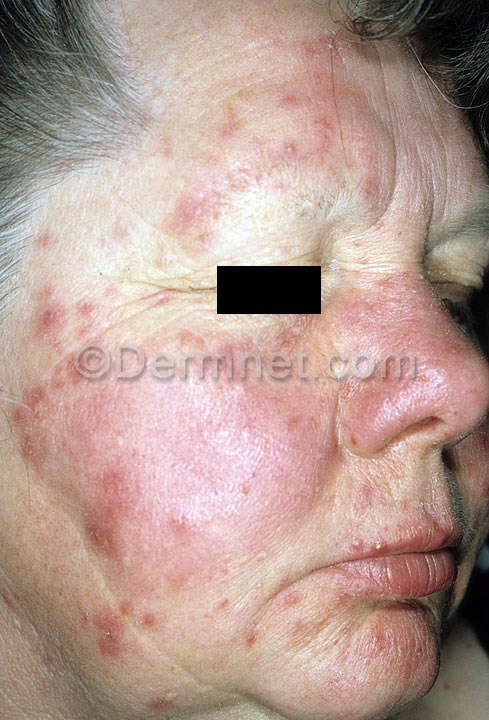
Disease: Acne and Rosacea Photos